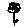
Label: flower